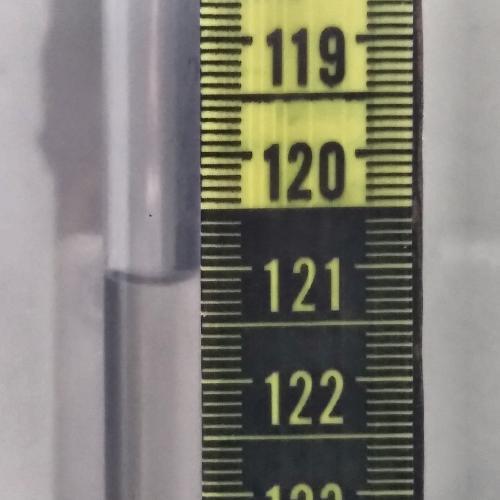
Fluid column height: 121.1 cm